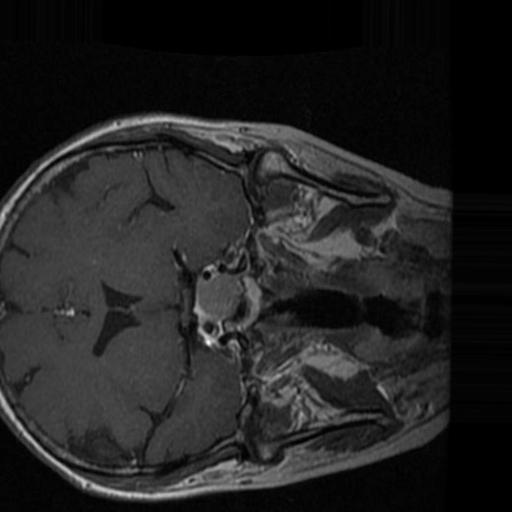
Label: brain_tumor